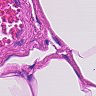
Metastatic tissue present: no